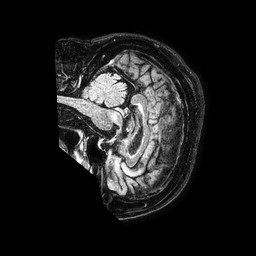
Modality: FLAIR
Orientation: sagittal
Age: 69
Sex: female
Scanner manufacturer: philips
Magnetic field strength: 1.5 T
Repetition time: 4.8 s
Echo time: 0.3 s